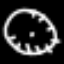
Label: clock